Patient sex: M
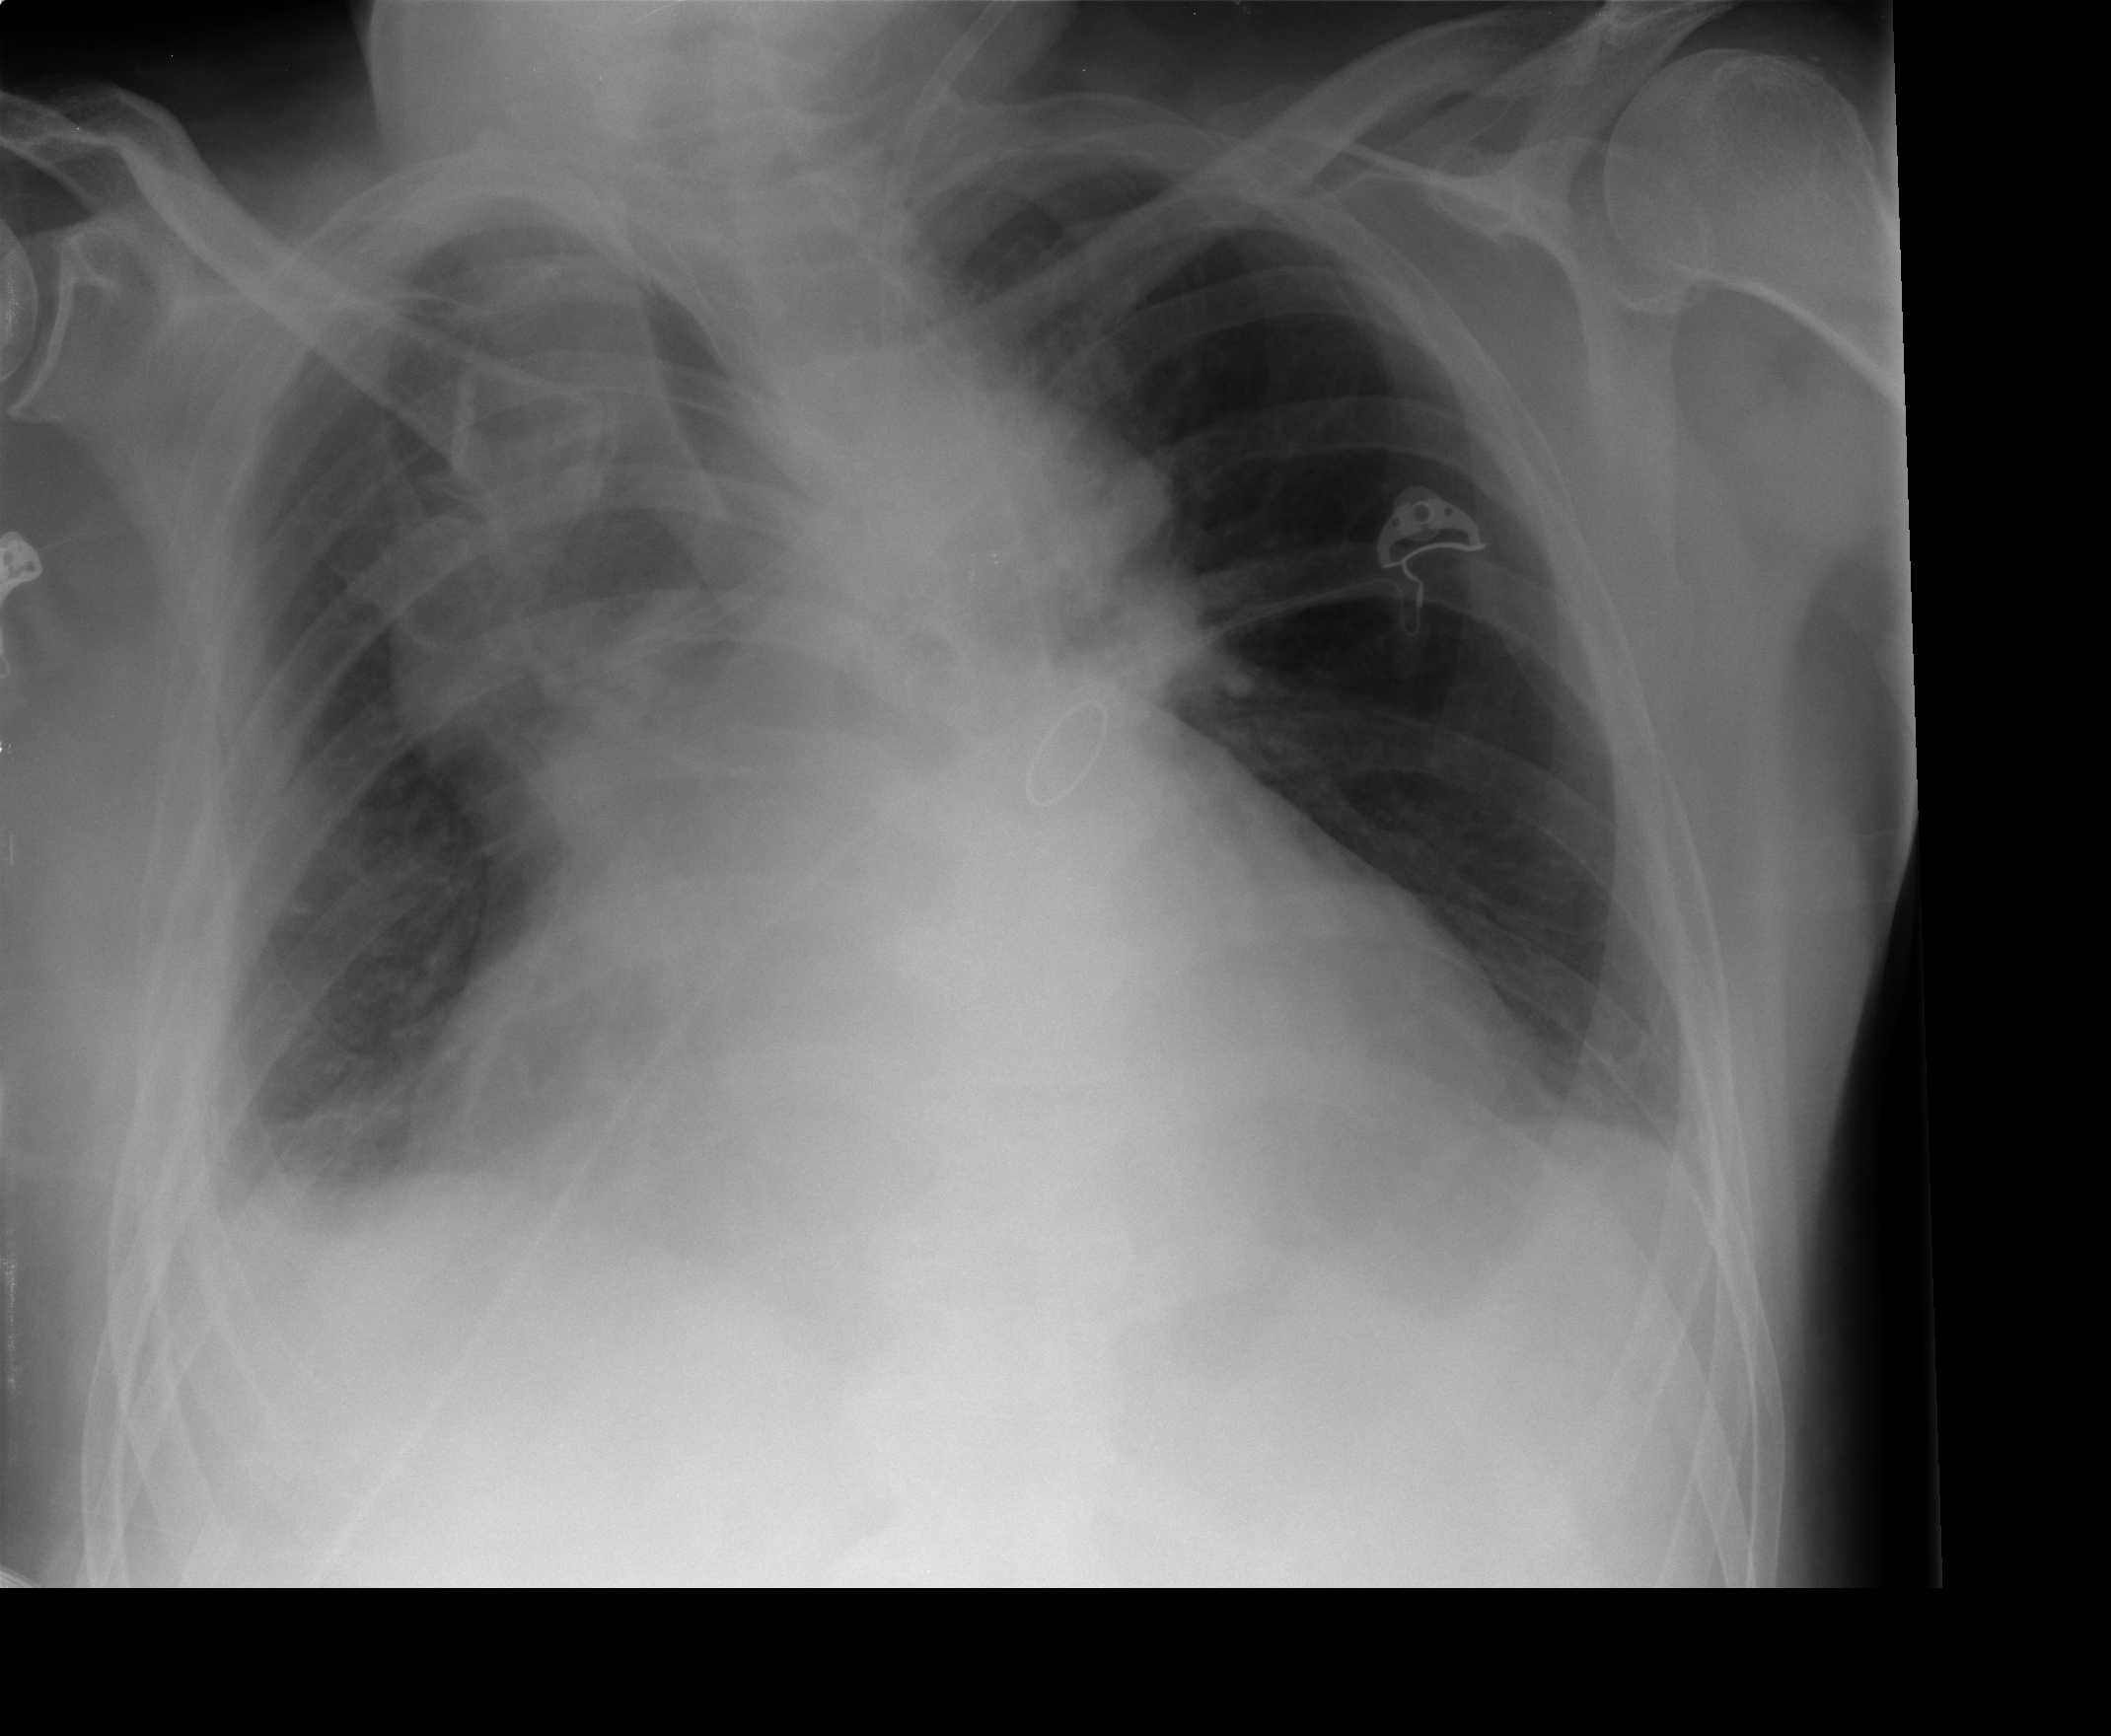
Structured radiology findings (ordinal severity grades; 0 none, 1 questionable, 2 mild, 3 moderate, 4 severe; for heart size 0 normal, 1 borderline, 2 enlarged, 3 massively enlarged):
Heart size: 3
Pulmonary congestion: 2
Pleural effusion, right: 2
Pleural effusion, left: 1
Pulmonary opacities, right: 1
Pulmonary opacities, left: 0
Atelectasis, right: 2
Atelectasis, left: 0